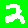
Digit: 2